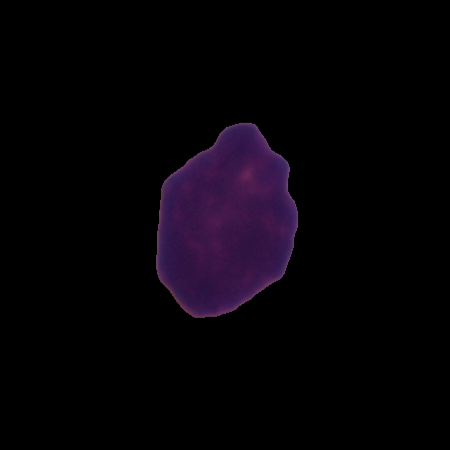
Label: healthy